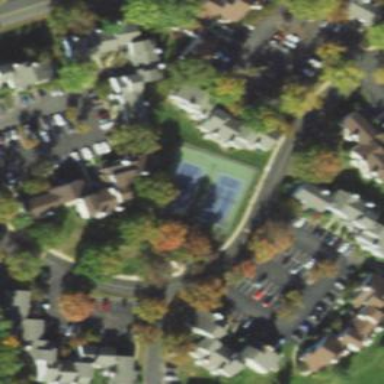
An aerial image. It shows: Tennis court in leisure pitch.